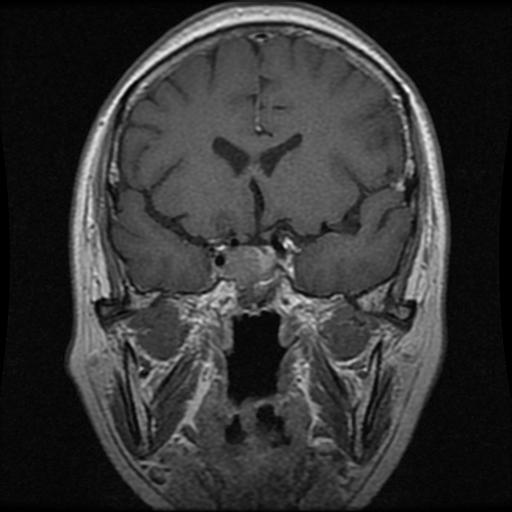
Label: pituitary